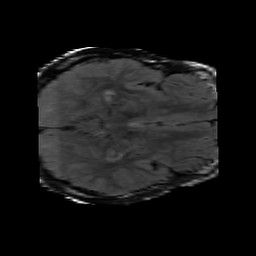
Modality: FLAIR
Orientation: axial
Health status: ill
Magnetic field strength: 3 T